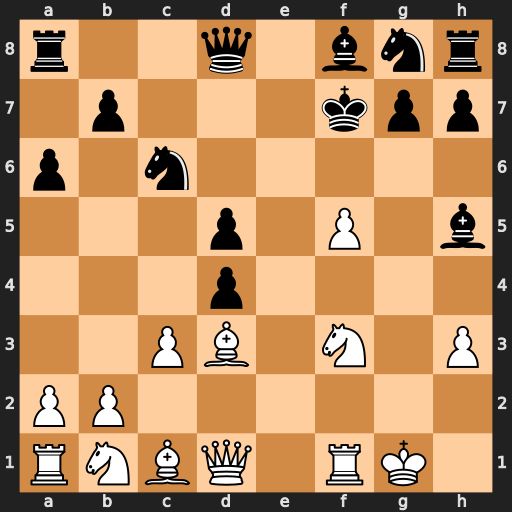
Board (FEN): r2q1bnr/1p3kpp/p1n5/3p1P1b/3p4/2PB1N1P/PP6/RNBQ1RK1
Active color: w
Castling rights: -
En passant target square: -
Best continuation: Ne5+ Nxe5 Qxh5+